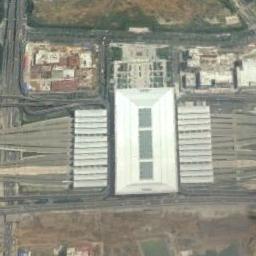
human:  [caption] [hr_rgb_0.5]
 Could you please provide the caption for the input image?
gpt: Many roads are near the railway station .

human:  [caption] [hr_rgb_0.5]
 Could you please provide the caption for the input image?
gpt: There is a fully equipped railway station in the suburbs .

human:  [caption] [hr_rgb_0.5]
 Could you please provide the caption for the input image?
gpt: The railway station is on the bare land next to some buildings .

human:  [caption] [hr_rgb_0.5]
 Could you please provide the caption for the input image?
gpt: The railway station has some railways and a big white building and some other buildings are next to the railway station .

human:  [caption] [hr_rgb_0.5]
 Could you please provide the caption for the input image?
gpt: There are brown bare land around the white railway station .